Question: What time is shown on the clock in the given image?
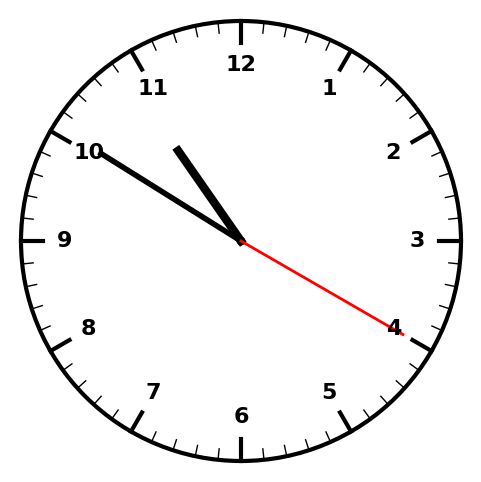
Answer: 10:50:20